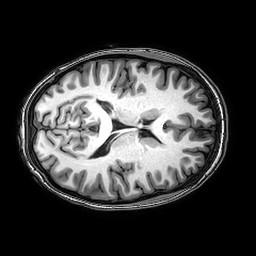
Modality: T1w
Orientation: axial
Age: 20
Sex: female
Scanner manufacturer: philips
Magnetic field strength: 3 T
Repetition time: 0.00812 s
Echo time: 0.00373 s